Question: How would one go about creating a secure text entry text field which stores the text field (password) as a secure text field but places it in a label like the one below?

My approach is to use <URL>
However, when I import the Cocoapods my view controller cannot reference the delegate "PinCodeTextFieldDelegate". The error: "Use of undeclared type 'PinCodeTextFieldDelegate'" is displayed.
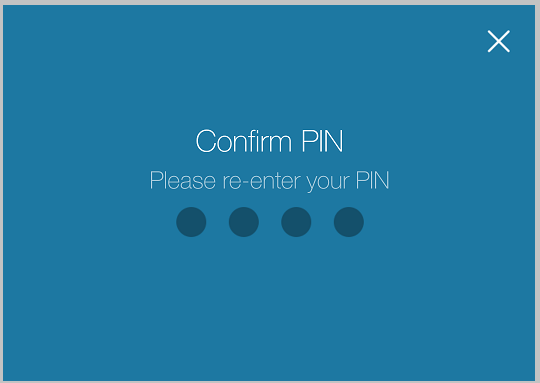
Answer: The easiest way would probably be to create a hidden text field that becomes the first responder when the view appears, listen for text input and validate with its delegate methods, and update the view accordingly.
For the circles, use images, and toggle between empty and filled (or some other visual representation) as the number of digits in the hidden text field are entered/deleted.
There are probably quite a few other approaches, but this is the way I'd go.